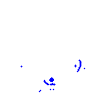
Particle: proton